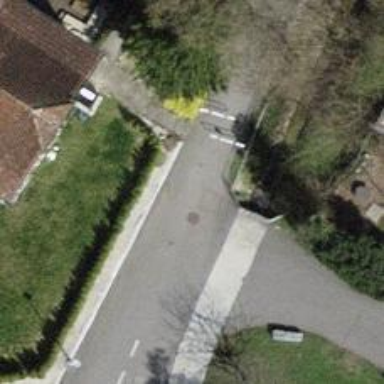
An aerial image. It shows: Cycle barrier.